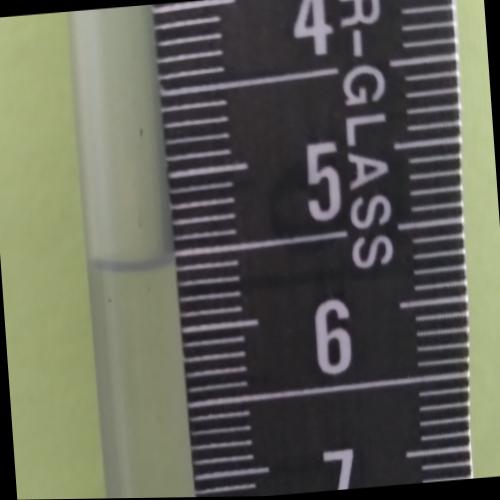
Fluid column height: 5.6 cm